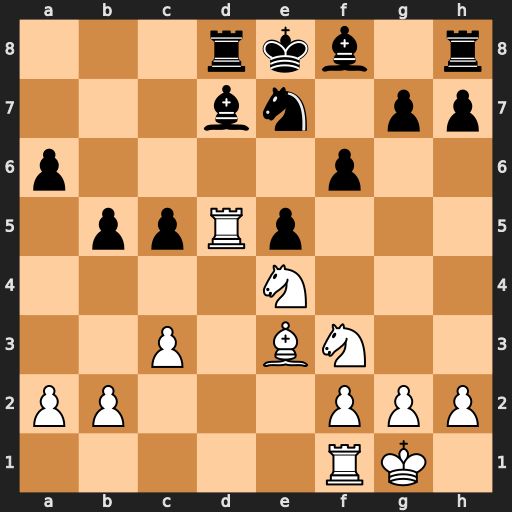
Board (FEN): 3rkb1r/3bn1pp/p4p2/1ppRp3/4N3/2P1BN2/PP3PPP/5RK1
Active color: w
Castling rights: k
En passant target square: -
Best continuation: Nd6#